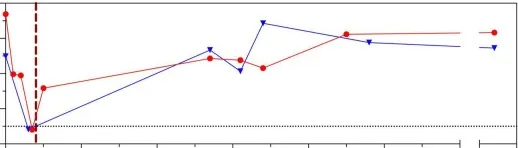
Lymphocyte . . Blue). The purple dotted vertical line indicates the first positive RT-PCR result of the neonates' nasopharyngeal swab. The gray dotted horizontal line indicates lowest range of the reference interval.
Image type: pathology (masson_trichrome)